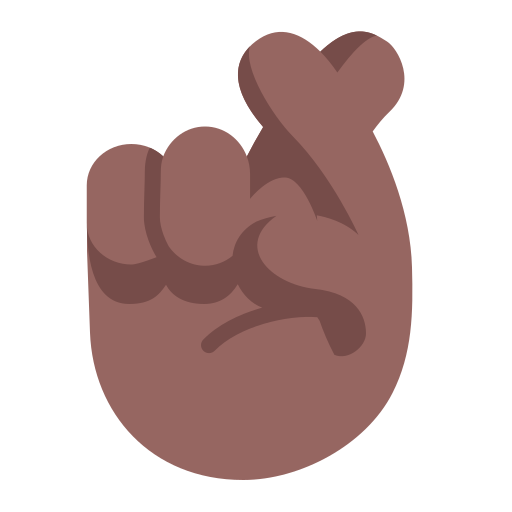
crossed fingers flat  dark